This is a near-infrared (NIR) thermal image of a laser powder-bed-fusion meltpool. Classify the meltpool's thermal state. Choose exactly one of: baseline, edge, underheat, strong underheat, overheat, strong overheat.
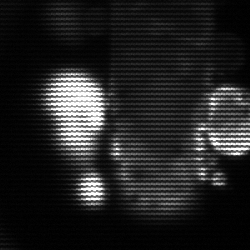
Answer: strong underheat